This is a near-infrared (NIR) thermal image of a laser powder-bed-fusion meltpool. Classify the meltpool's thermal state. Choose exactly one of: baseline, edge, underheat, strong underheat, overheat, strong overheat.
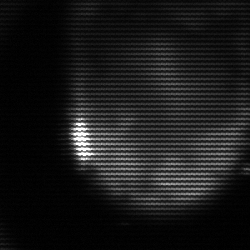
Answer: edge